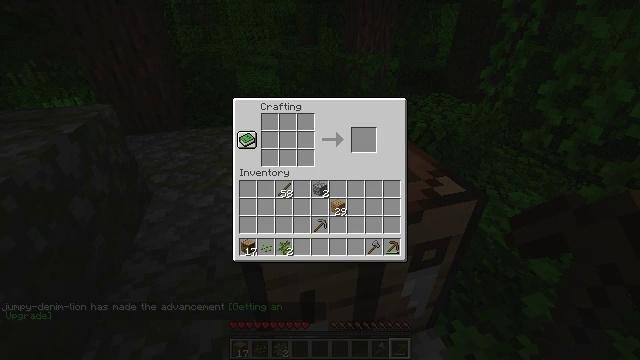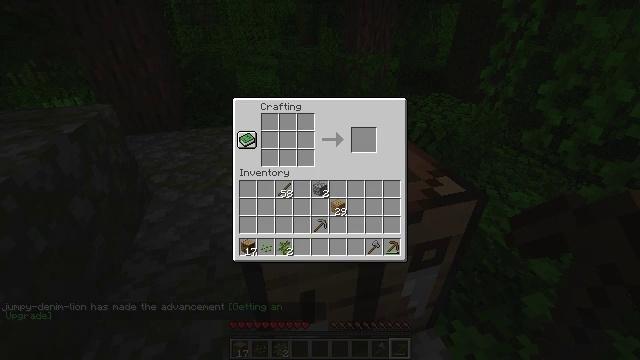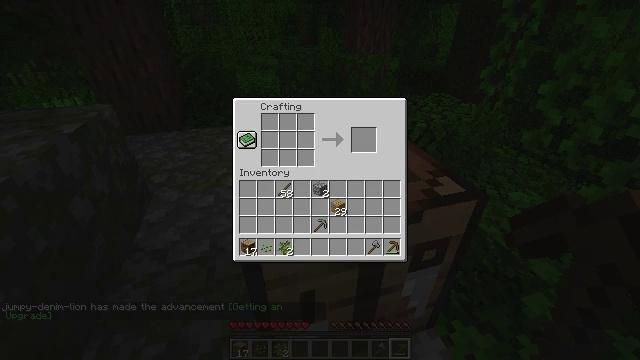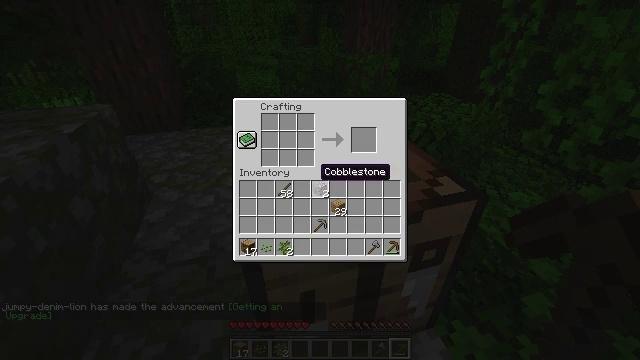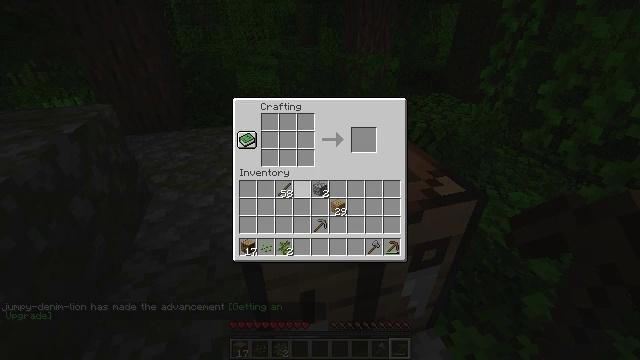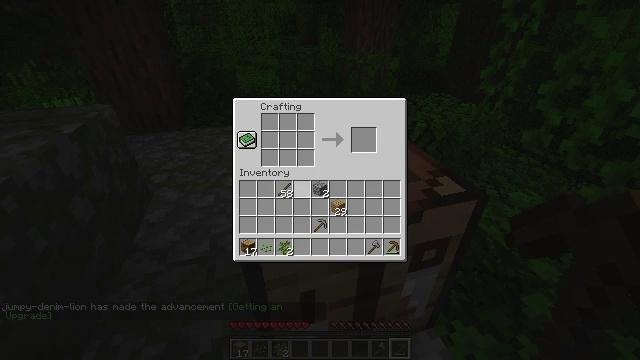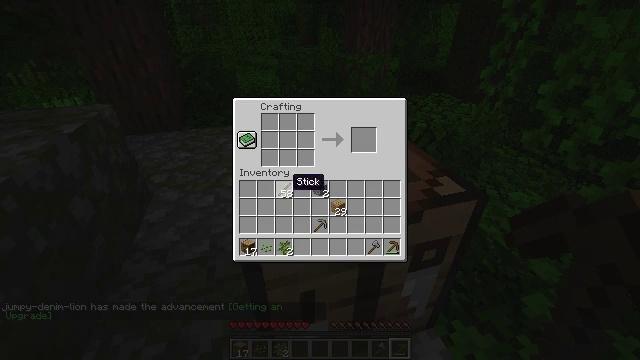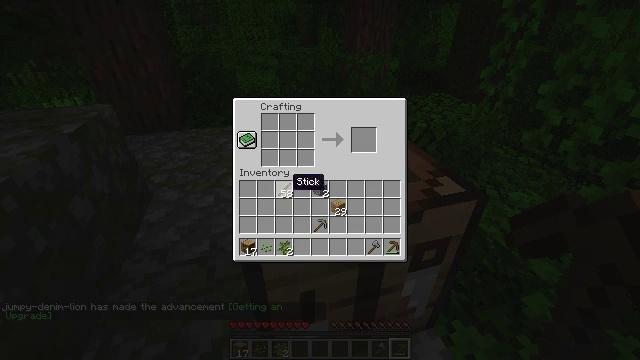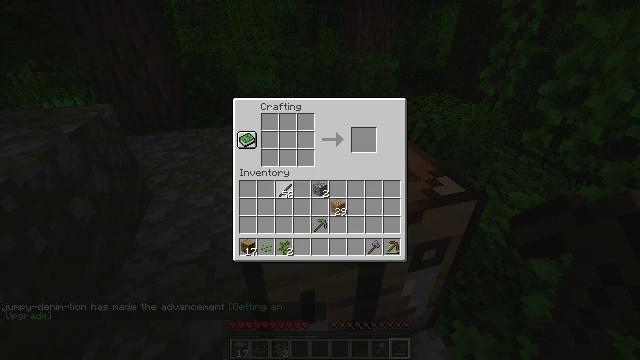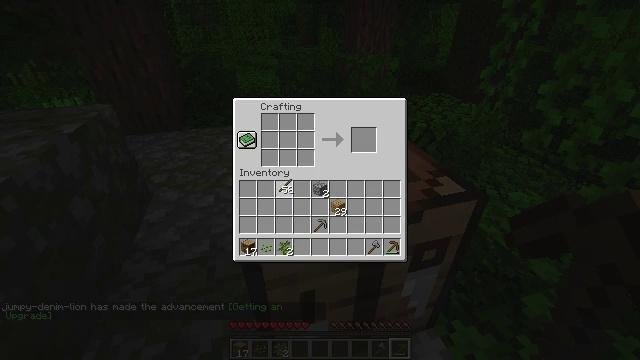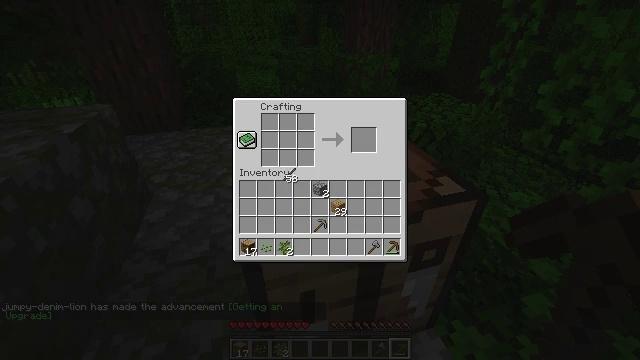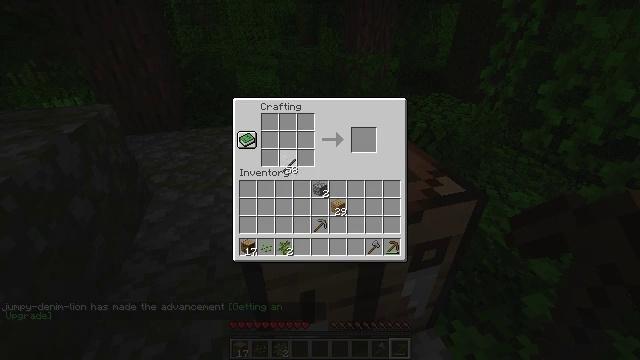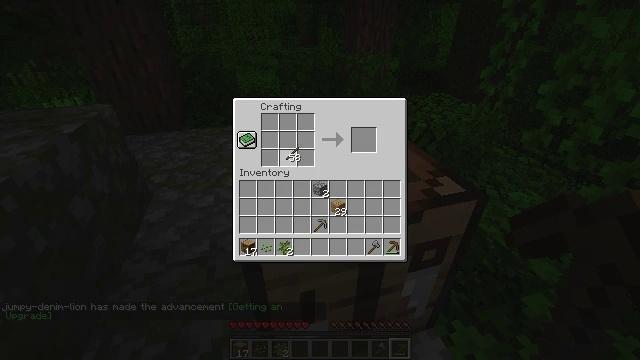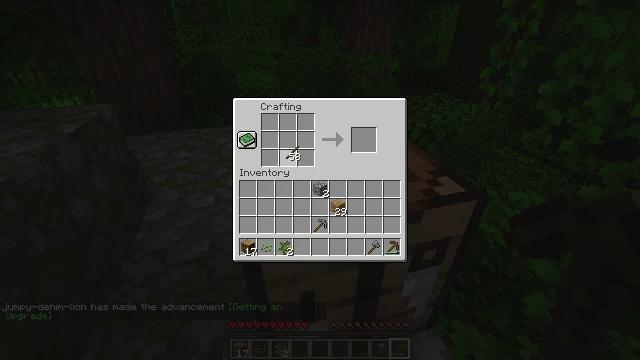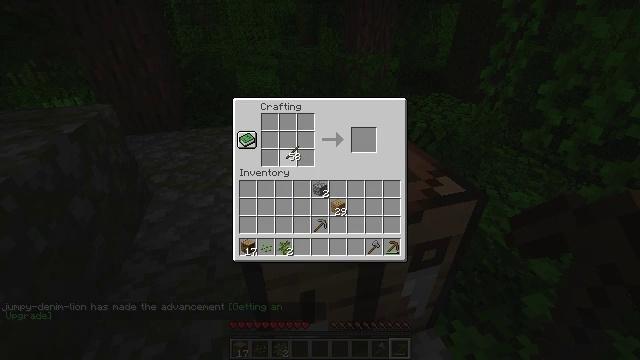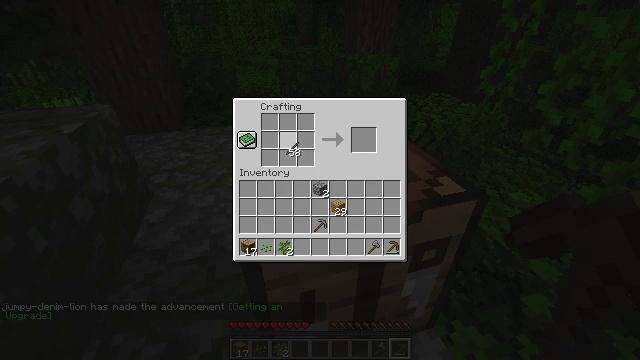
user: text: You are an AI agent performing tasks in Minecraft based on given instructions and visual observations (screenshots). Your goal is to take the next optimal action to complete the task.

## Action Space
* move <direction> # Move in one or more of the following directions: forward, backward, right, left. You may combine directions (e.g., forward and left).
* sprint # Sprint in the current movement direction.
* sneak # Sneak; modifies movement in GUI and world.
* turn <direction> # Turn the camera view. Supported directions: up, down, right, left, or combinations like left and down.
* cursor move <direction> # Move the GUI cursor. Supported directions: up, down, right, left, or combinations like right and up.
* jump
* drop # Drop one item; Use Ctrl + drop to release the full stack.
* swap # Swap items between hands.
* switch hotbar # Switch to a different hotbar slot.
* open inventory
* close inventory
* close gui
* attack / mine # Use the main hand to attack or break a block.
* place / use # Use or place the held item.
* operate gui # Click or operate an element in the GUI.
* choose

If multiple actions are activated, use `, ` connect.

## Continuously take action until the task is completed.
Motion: motion action
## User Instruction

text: Open a crafting table and craft the stone sword.
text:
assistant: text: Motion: sneak, cursor move left and down, open gui
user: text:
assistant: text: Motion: sneak
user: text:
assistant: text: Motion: sneak
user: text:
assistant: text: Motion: no_op
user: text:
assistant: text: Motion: cursor move left
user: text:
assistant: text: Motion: cursor move left
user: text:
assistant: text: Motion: no_op
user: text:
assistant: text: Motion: operate gui
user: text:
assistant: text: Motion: operate gui
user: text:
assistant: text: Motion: cursor move up
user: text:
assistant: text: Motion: cursor move up
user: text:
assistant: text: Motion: cursor move up
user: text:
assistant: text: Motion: choose
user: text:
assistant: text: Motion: choose
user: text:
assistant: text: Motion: choose
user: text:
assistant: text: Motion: choose
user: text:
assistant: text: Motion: choose
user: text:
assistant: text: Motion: no_op
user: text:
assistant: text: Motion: no_op
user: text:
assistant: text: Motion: cursor move down
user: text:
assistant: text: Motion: no_op
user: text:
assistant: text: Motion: no_op
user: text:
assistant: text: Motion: no_op
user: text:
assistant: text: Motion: no_op
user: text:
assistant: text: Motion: no_op
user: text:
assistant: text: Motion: no_op
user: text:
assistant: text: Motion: choose
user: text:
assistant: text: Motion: choose
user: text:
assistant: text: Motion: no_op
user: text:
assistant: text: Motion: no_op